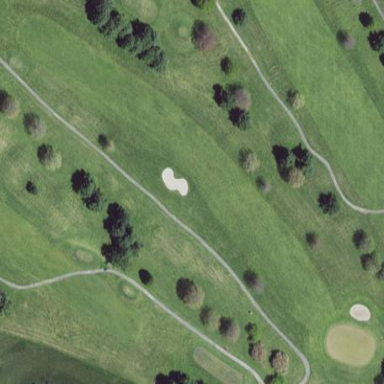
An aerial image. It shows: Golf fairway surrounded by grass.